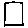
Label: square